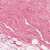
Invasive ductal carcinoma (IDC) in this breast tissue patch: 0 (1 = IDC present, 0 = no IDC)